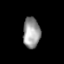
Tissue: lung
Cell type: Others
Senescence score: 0.1915
Nuclear area (px): 512
Mean DAPI intensity: 154.41